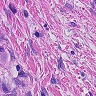
Metastatic tissue present: yes